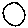
Label: circle